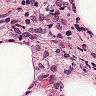
Metastatic tissue present: yes